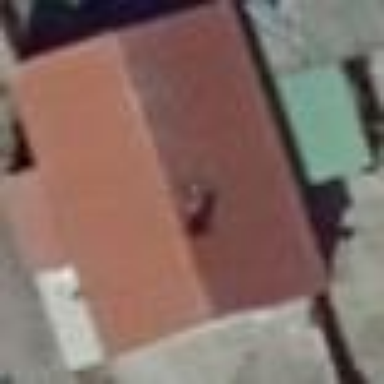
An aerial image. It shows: Red house with flat roof.